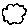
Label: cloud